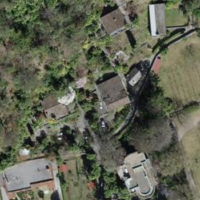
EUNIS habitat code: 55
Species observed at this site:
Sorbus aucuparia